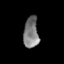
Tissue: lung
Cell type: Epithelial cells
Senescence score: 0.1291
Nuclear area (px): 461
Mean DAPI intensity: 122.742